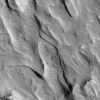
Atmospheric dust classification: not_dusty